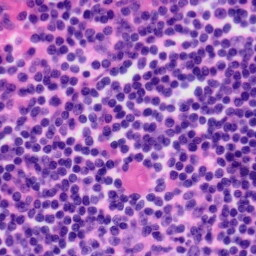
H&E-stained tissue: Tonsil